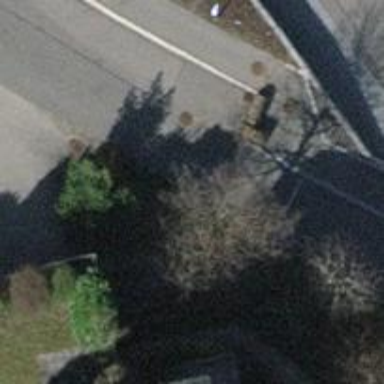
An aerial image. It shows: Lift gate barrier.